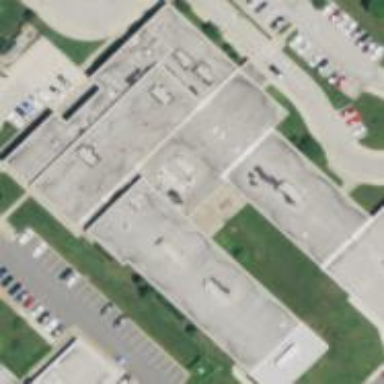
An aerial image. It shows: School building.